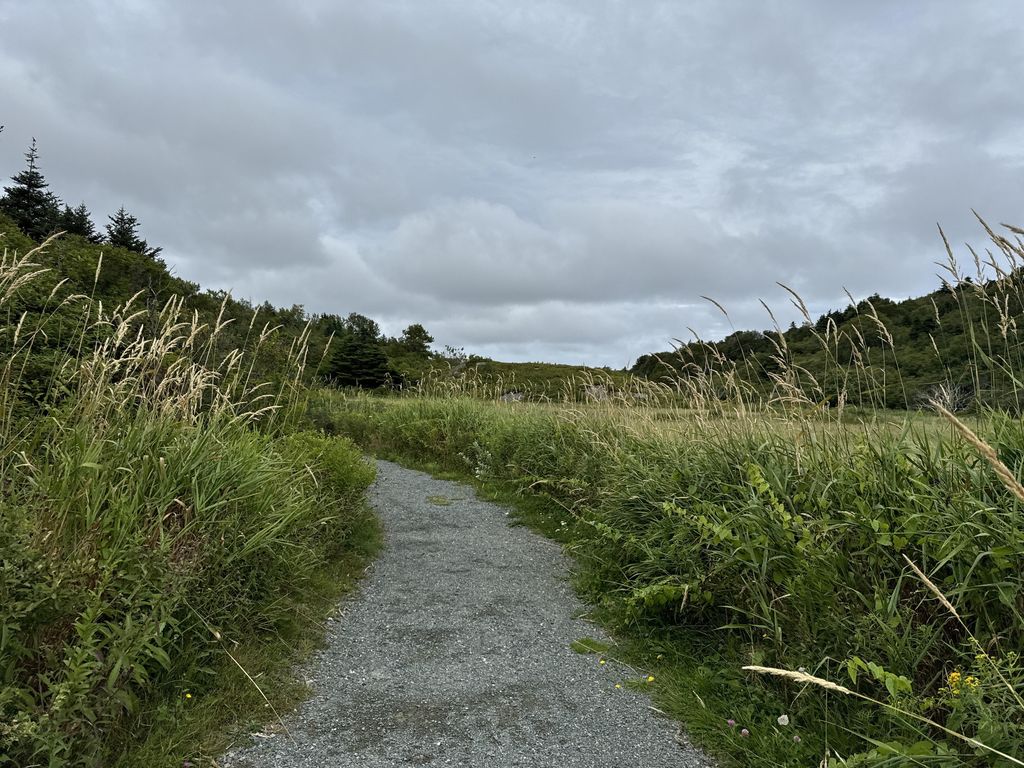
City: st_johns